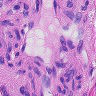
Metastatic tissue present: yes